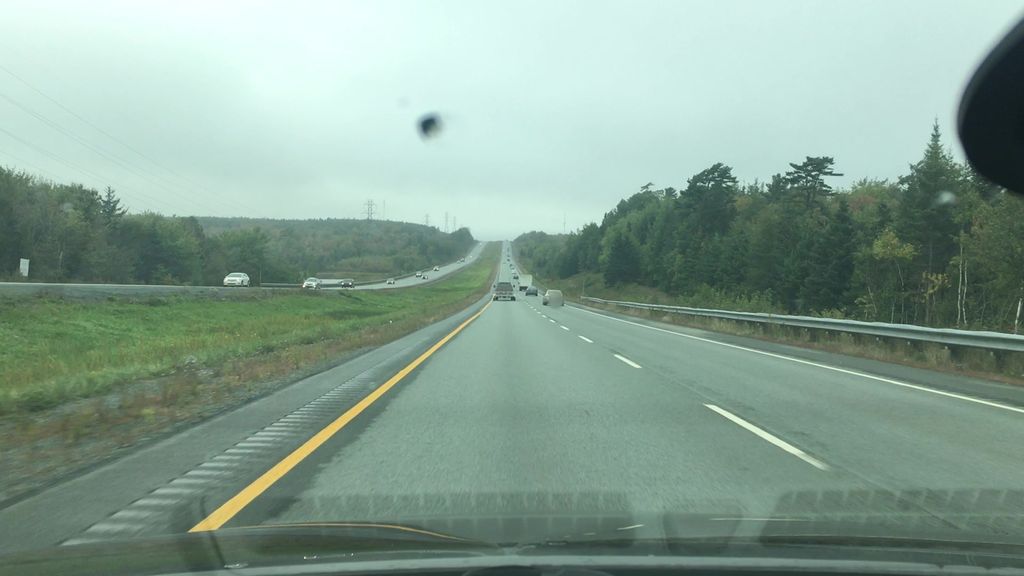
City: halifax